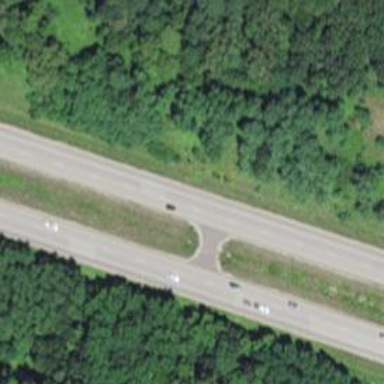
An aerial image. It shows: This image shows trunk highway that functions as expressway.